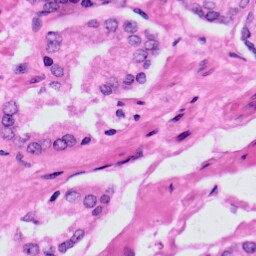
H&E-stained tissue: Prostate